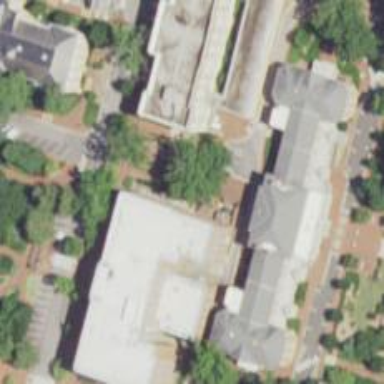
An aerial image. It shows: University building used for commercial purposes.